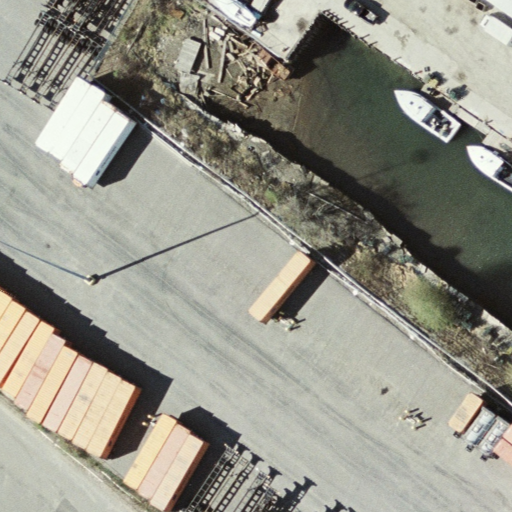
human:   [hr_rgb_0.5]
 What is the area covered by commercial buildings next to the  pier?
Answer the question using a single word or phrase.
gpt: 0m2

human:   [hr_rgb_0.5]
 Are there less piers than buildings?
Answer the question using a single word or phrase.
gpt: no

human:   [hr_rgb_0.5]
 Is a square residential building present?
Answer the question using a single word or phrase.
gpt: no

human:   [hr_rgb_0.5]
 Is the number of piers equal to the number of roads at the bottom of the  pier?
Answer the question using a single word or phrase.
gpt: yes

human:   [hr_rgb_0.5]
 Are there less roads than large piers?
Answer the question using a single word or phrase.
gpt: no

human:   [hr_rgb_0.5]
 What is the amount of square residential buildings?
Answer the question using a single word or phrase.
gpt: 0

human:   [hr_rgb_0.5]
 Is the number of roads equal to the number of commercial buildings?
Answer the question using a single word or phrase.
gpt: no

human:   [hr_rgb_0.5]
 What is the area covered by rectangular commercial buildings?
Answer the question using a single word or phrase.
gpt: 0m2

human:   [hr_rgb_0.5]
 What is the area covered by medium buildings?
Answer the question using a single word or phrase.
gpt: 0m2

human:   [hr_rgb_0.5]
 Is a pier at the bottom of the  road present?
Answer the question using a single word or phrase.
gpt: no

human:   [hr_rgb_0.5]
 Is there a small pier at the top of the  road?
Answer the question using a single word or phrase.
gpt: no

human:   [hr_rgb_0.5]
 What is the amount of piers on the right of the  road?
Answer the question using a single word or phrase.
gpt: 0

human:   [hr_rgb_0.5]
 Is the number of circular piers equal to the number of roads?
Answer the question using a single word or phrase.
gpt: no

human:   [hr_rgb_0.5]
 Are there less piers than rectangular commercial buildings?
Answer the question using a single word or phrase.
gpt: no

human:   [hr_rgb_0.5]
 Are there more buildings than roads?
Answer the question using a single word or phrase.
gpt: no

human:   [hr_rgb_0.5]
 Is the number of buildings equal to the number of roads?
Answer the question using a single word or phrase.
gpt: no

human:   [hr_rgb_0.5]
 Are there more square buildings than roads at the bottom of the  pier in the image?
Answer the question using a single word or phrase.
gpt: no

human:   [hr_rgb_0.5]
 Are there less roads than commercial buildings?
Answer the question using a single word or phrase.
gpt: no

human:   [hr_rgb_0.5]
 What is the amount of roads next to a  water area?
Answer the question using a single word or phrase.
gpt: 0

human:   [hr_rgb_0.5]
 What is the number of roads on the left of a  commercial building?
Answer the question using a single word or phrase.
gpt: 0

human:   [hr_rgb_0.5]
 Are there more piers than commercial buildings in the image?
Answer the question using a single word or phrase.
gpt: yes

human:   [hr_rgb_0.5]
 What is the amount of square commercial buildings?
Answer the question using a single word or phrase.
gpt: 0

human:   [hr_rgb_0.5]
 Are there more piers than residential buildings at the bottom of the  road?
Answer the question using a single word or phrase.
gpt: yes

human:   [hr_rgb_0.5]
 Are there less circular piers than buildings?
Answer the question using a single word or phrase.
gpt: no

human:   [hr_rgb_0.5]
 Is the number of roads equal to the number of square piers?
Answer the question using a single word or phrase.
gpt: no

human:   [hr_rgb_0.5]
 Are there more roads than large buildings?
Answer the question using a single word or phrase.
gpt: yes

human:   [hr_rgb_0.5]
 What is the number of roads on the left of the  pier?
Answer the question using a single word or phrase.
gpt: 0

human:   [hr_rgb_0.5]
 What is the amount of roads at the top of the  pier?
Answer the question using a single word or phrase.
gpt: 0

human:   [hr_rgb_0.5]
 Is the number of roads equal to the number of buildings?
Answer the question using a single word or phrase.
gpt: no

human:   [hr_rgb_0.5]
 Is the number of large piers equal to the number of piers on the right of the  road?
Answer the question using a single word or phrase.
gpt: no

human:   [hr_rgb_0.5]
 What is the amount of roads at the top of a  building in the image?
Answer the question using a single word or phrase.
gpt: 0

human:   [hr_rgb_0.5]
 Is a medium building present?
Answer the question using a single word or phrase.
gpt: no

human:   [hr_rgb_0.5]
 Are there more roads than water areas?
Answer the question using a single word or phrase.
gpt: yes

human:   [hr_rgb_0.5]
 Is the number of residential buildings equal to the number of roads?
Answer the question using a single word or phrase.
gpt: no

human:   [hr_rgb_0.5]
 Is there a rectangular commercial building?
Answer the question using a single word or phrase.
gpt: no

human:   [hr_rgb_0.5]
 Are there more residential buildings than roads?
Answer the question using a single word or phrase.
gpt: no